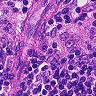
Metastatic tissue present: no